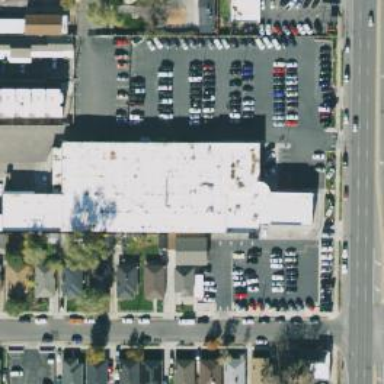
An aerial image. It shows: Retail building housing car shop.